Question: i'm working with Microsoft Json library. (<URL>
i thought it was a nice library but it caught very hard problem for me.
first, please see the screenshot please.

the json file was clear. because i test it some online json parse sites like <URL>
a problem is it'cant deserialize json rightly. it was cracked.
. terms[0].labels=null. but as web parser showed, it contains 'labels' structure.
. terms<URL> doesn't 'labels' structure, instead terms[0]
a problem is not only that.
the 'primaries' contains number of two array originally, but microsoft json returns just one member only.
even, terms<URL>.labels[0].text have a string value "[US]" but, a string "[US]" is not exist in entire json string!
here is my structure for json.
'''
[DataContract]
public struct GDicJson
{
[DataMember] public string query;
[DataMember] public string sourceLanguage;
[DataMember] public string targetLanguage;
[DataMember] public List<GDicResultContent> primaries;
[DataMember] public List<GDicResultContent> webDefinitions;
[DataContract]
public struct GDicResultContent
{
[DataMember] public string type;
[DataMember] public List<GDicResultTerm> terms;
[DataMember] public List<GDicResultEntry> entries;
}
[DataContract]
public struct GDicResultTerm
{
[DataMember] public string type;
[DataMember] public string text;
[DataMember] public string language;
[DataMember] public List<GDicResultLabel> labels;
}
[DataContract]
public struct GDicResultLabel
{
[DataMember] public string text;
[DataMember] public string title;
}
[DataContract]
public struct GDicResultEntry
{
[DataMember] public string type;
[DataMember] public List<GDicResultTerm> terms;
[DataMember] public List<GDicResultEntry> entries;
}
}
'''
i like to my source json file but StackOverflow doesn't provide upload file. i'm sorry for that.
anyway, help me anybody.
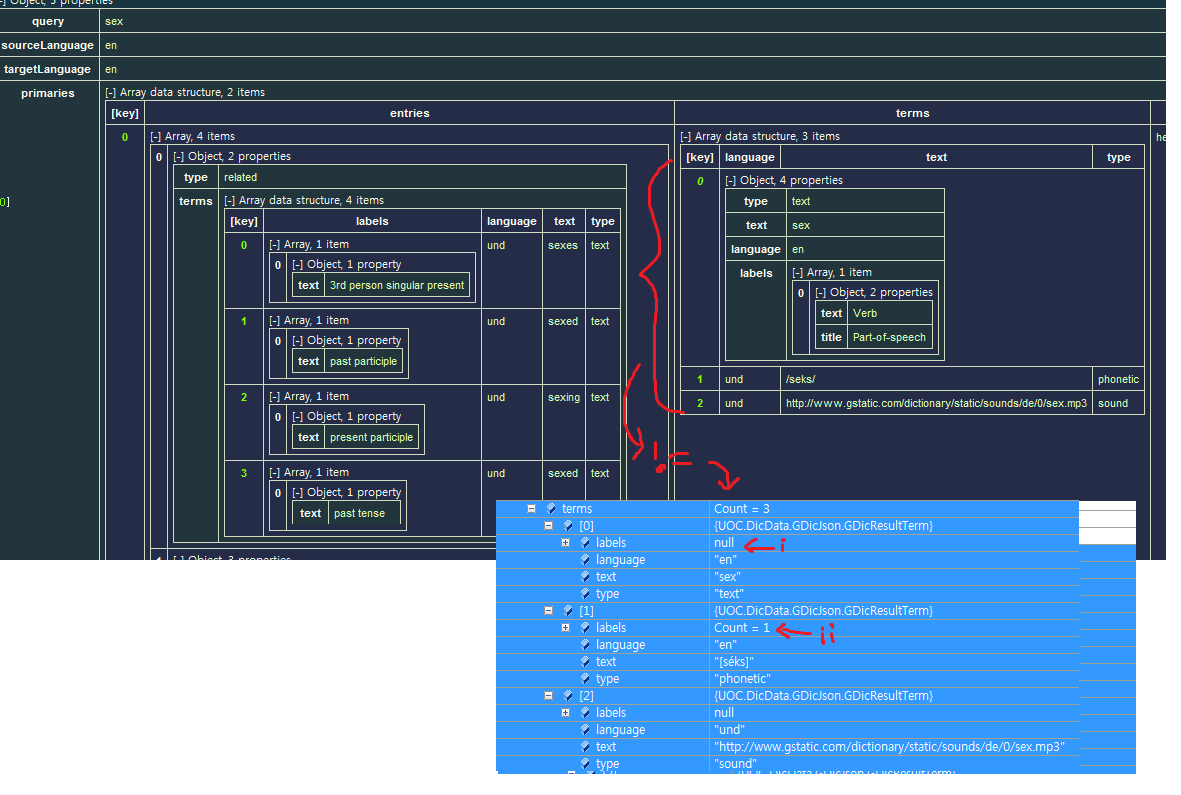
Answer: But still as suggested by @StriplingWarrior, Json.NET has some issues too. I had a correct Json string containing basically just arrays within squared brackets and Json.NET was unable to parse it correctly and was returning nulls. I used fastJSON instead and all problems were solved. Plus is a way faster library than Json.NET. Give it a look at <URL> it also pretty easy to implement.